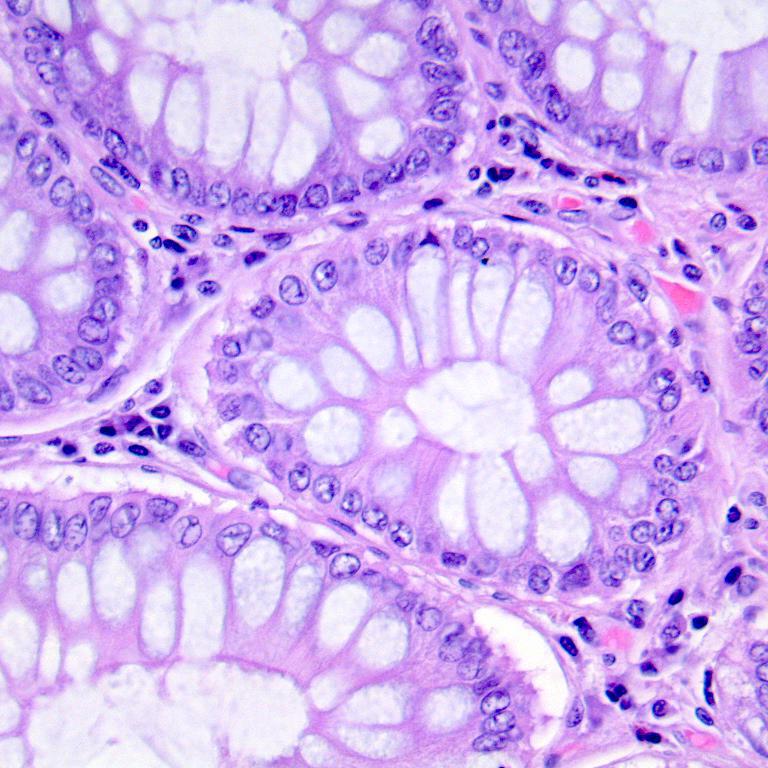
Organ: colon
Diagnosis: benign